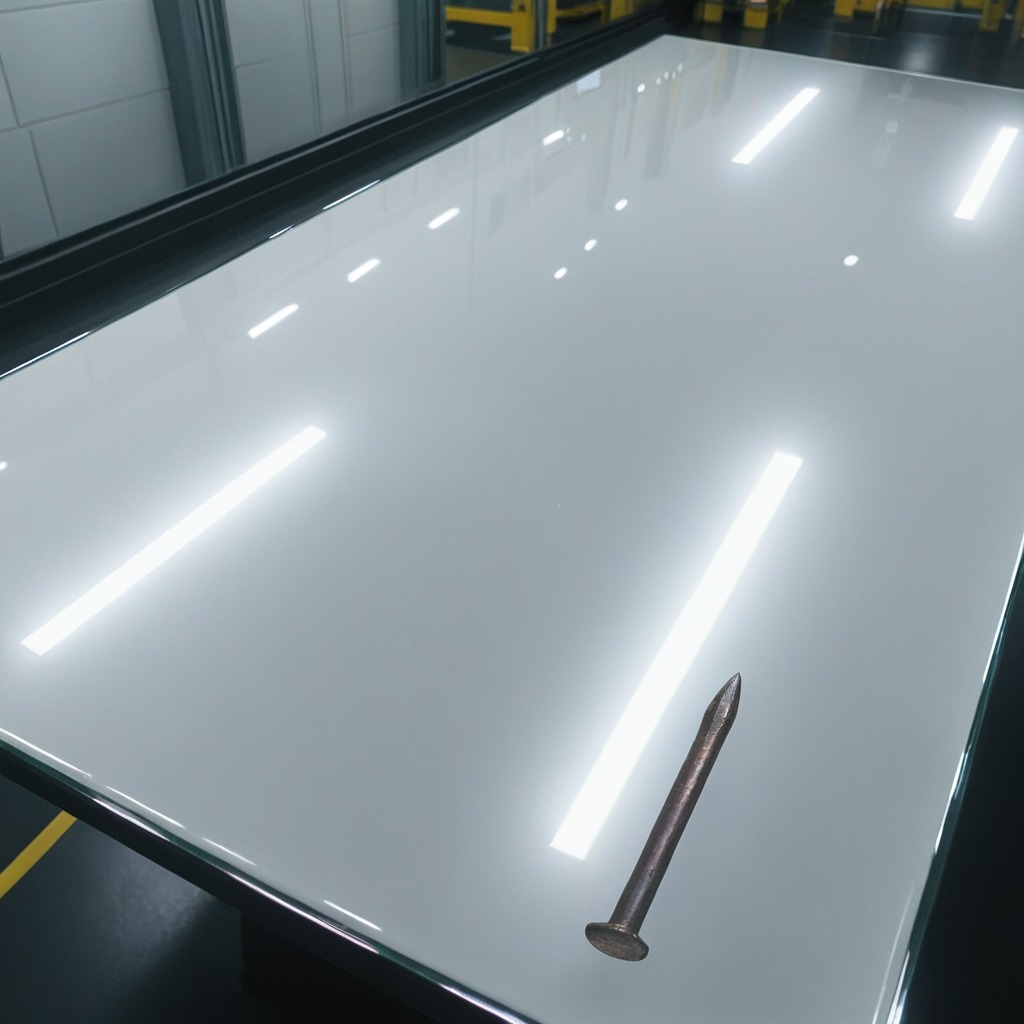
A nail is lying on a high-gloss table in a ship maintenance bay industrial lighting.